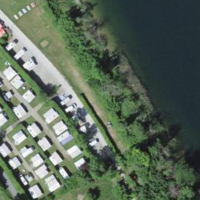
EUNIS habitat code: 53
Species observed at this site:
Chloris chloris
Erithacus rubecula
Filipendula ulmaria